Group 1:
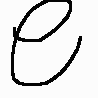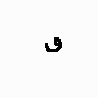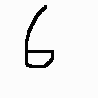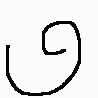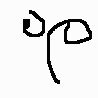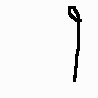
Group 2:
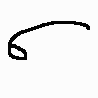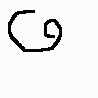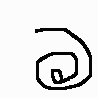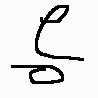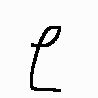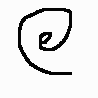
Rule separating the two groups: Curve ends in a roughly up or down direction vs. curve ends in a roughly left or right direction.
Concepts: absolute_direction, direction, downward_upward, horizontal, leftward_rightward, line_or_curve_endpoint, slope_at_endpoint, tangent_absolute_direction, vertical
Author: Giuseppe Insana